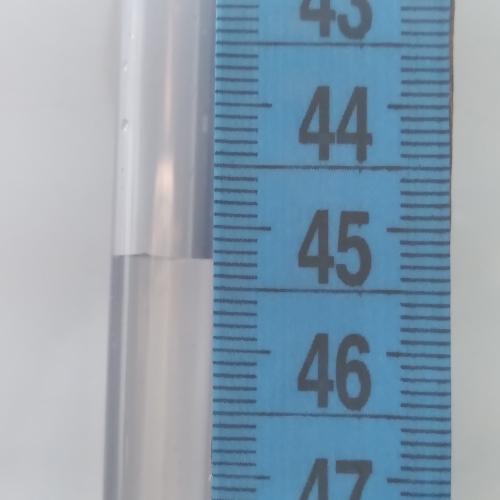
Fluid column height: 45.3 cm